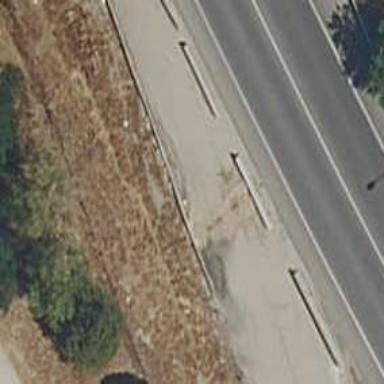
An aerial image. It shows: Jersey barrier.